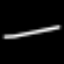
Label: line